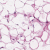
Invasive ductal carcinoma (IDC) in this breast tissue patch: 0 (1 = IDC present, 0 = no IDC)